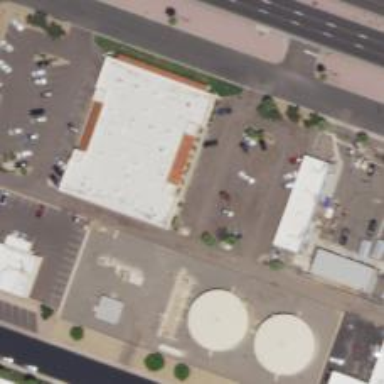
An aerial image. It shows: Parking space.